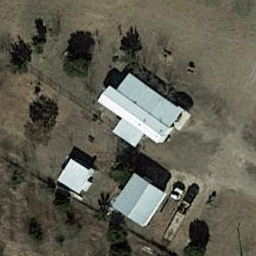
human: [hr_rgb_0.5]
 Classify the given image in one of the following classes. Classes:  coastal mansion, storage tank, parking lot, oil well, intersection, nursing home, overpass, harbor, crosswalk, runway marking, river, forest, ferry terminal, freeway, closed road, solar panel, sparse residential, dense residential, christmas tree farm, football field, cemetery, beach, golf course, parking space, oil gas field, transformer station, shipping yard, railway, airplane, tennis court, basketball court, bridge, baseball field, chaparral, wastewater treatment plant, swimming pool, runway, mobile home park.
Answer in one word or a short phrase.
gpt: sparse residential